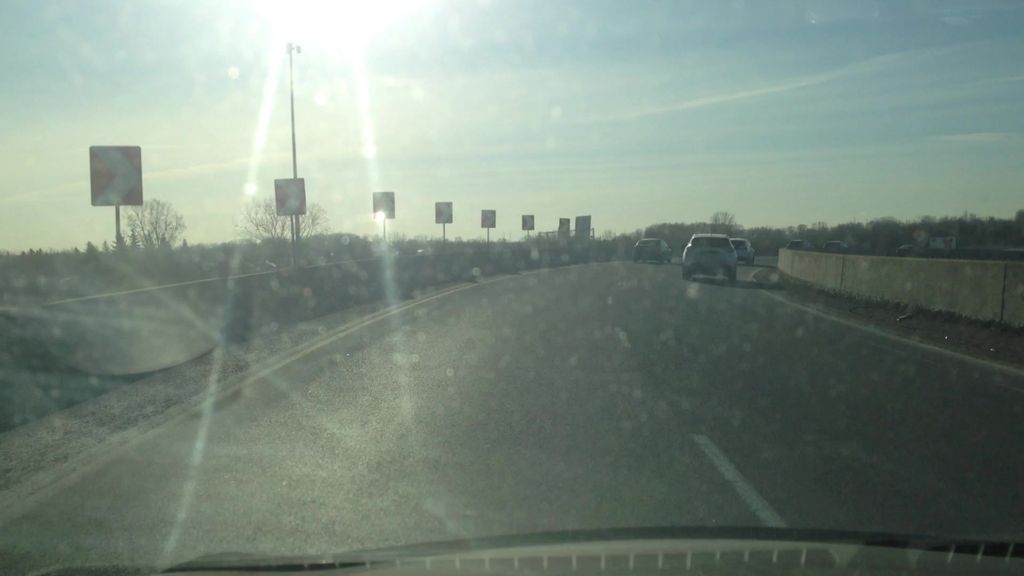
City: montreal